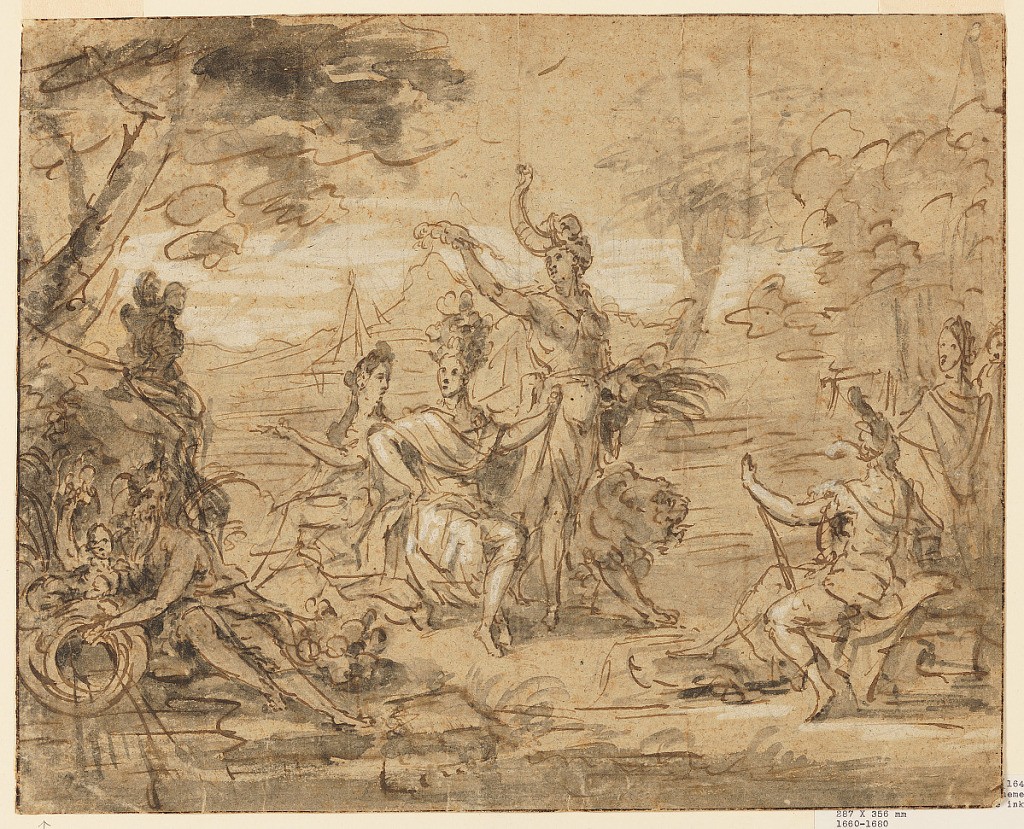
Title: Design for a Tapestry: Allegory of Africa
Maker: Gérard Audran, French, 1640–1703
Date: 1660-1680
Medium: Brush and brown ink, black wash, white gouache,over black chalk on laid paper. Framing lines in pen and black ink.
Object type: drawing
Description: A central group of women are flanked at left by a river god and at right by three figures.  The Queen of Africa, crowned with ostrich feathers is shown seated holding a mace. At her right stands a woman who carries a sheaf of grain with her left arm and holds aloft a feather or offering with her raised right hand. She wears the head of an elephant as a headdress; a lion accompanies her. A third woman is seated beside the Queen and looks toward her while pointing to the left.